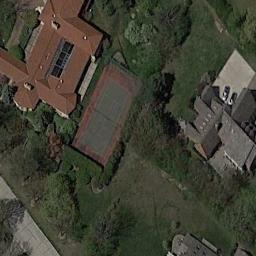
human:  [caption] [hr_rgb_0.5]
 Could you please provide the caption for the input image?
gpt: The tennis court is built next to the building, Next to the trees and lawn .

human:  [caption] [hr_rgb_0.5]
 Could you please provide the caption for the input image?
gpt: The tennis court was shaded by a large tree .

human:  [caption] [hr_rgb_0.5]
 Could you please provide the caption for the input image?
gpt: There are many buildings of different shapes beside the tennis courts .

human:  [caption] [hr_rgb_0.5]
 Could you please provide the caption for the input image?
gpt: The tennis court is on the grass next to some buildings and trees .

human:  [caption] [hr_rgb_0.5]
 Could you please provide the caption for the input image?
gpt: There are some green trees and an orange building beside the tennis court .